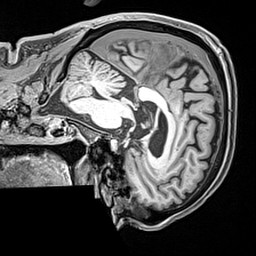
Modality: T1w
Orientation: sagittal
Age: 69
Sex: male
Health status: healthy
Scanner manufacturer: siemens
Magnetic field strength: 3 T
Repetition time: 2.4 s
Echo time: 0.00217 s